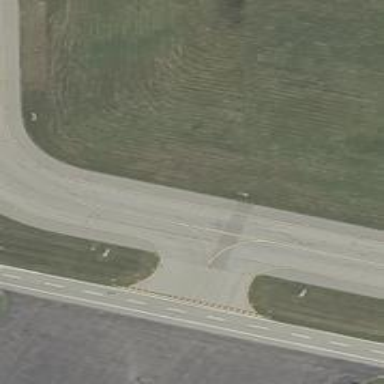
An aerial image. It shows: Image of taxiway at airport.